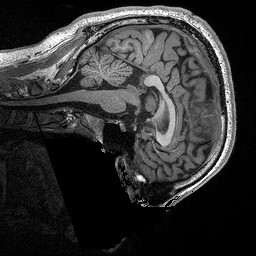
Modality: T1w
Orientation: sagittal
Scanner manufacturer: siemens
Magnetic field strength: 3 T
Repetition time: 2.3 s
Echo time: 0.00298 s